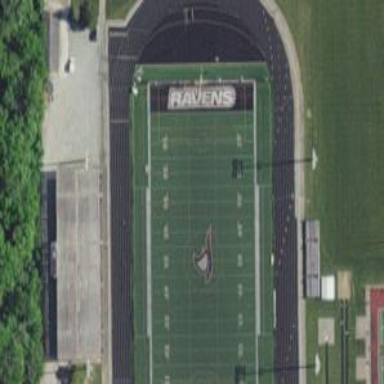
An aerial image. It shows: Pitch for American football with artificial turf surface.